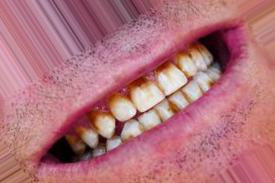
Condition: Tooth Discoloration